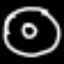
Label: donut